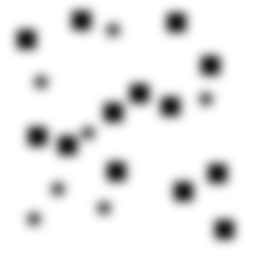
Squares: 13
Triangles: 0
Stars: 7
Total shapes: 20